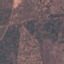
Land use / land cover class: PermanentCrop